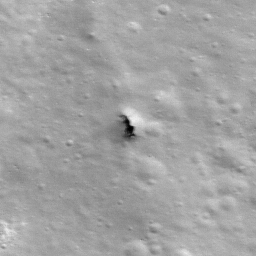
Pit: Stevinus 2
Host crater: Stevinus
Host type: impact_melt
Lunar coordinates: latitude -32.483, longitude 54.572